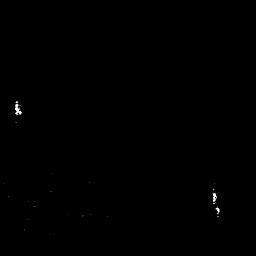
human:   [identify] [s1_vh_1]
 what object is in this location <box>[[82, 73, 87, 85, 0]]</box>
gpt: <ref>1 small ship at the bottom right</ref>